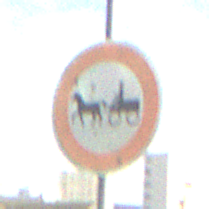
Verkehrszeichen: VerbotGespannfuhrwerke
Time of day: MorningAfternoon
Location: Outdoor (Suburban)
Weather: PartlyCloudy
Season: NotSpecified
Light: Natural